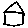
Label: house